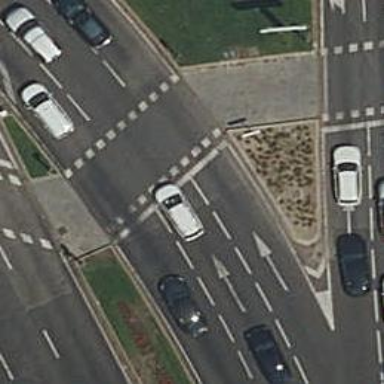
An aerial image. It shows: Zebra crossing with traffic signals.